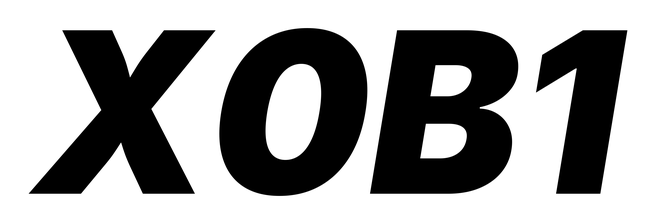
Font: Inter-Italic_Black_Italic